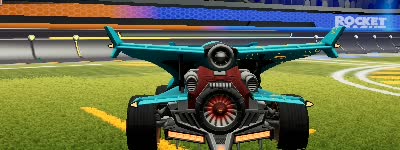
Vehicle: aftershock